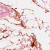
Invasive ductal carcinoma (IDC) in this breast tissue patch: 0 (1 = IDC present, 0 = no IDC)